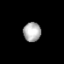
Tissue: prostate
Cell type: T cells
Senescence score: 0.7268
Nuclear area (px): 329
Mean DAPI intensity: 176.143